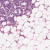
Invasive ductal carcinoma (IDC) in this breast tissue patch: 1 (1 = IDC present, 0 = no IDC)